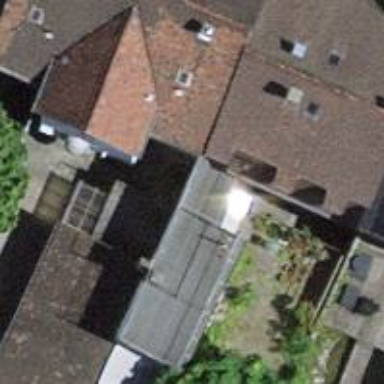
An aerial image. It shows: Terrace building.